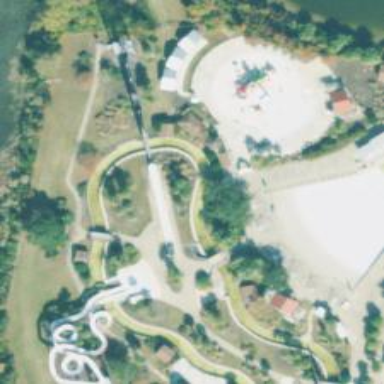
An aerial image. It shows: Water slide attraction.